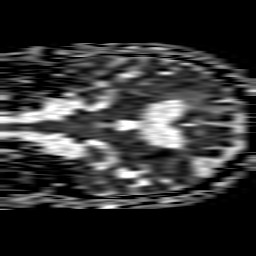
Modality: ADC
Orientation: coronal
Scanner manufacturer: philips
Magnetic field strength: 1.5 T
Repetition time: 3.368 s
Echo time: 0.09255 s